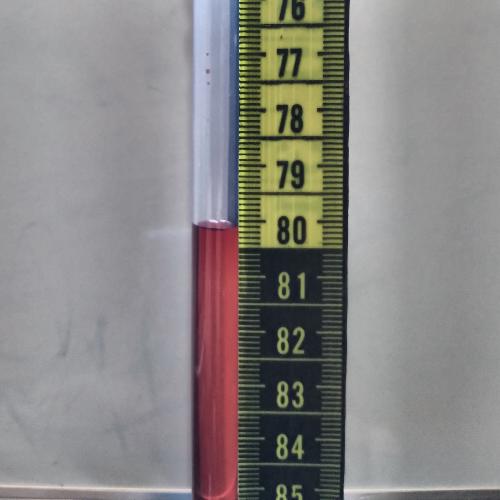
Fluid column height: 80.1 cm